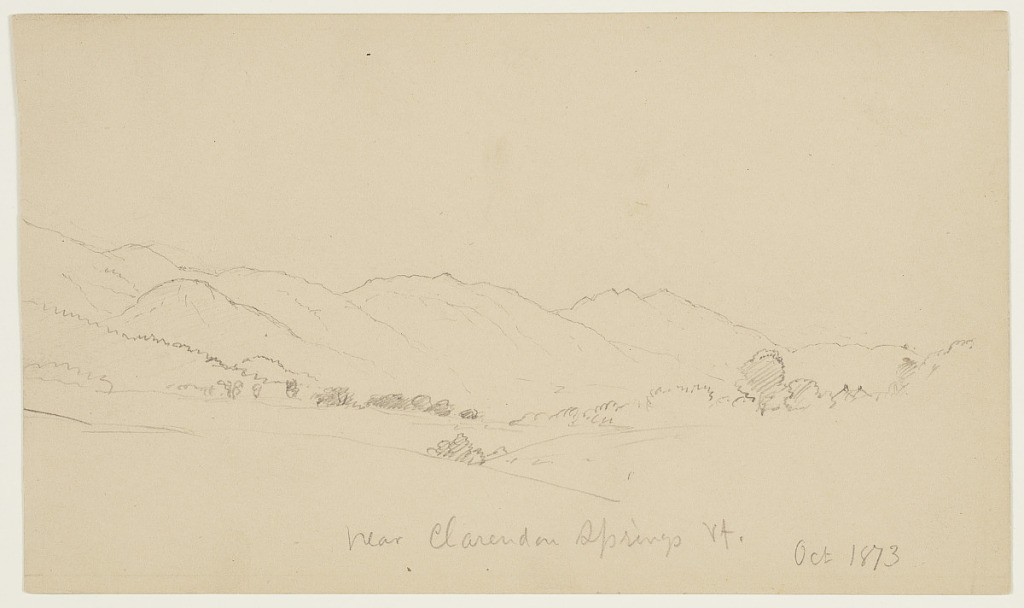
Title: The Green Mountains near Clarendon Springs, Vermont
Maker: Frederic Edwin Church, American, 1826–1900
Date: October 1873
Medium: Graphite on tan wove paper; verso: graphite
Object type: Drawing
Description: Landscape sketch showing a view of the Green Mountains near Clarendon Springs, Vermont. In the background, a series of sharp and overlapping mountains along a rugged range are visible beyond rolling and wooded terrain in the foreground and middle distance.

Verso: Landscape sketch showing a loosely rendered view from Vermont of nearby treetops and a distant mountain range outlined in the background at right.